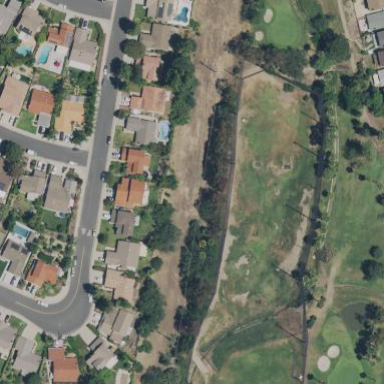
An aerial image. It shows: Driving range for golf on grass.